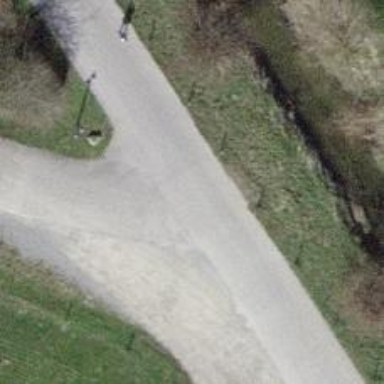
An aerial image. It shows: Service road with gravel surface.